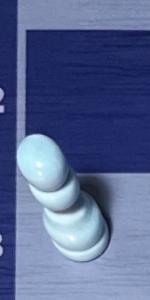
Label: Pawn_White